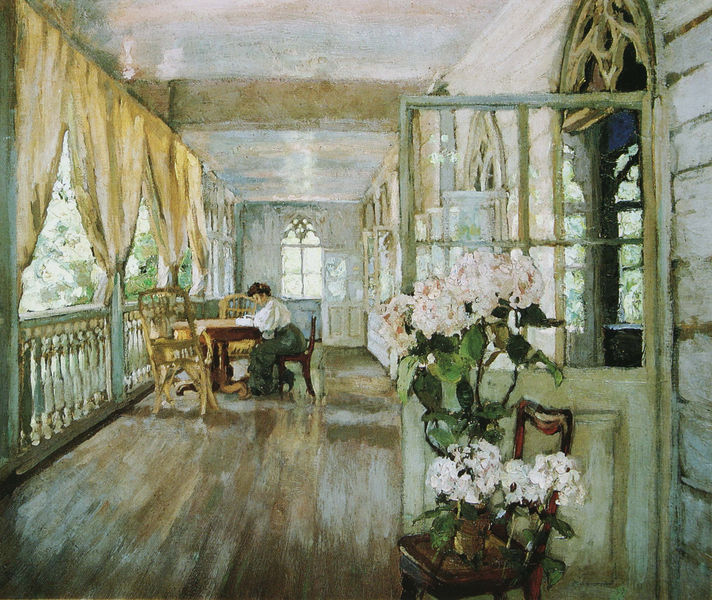
Titel: Veranda im Landhaus
Künstler: Stanislaw Shukowskij
Standort: Moskau
Institution: Tretjakow-Galerie
Schlagwörter: weiß, impressionismus, blume, blumen, fenster, frau, hell, licht, stuhl, stühle, terasse, tisch, tür, zimmer, haus, vorhang, boden, pflanzen, ruhe, dielen, monet, lesen, geländer, veranda, stul, ballustrade, luftig, hortensen